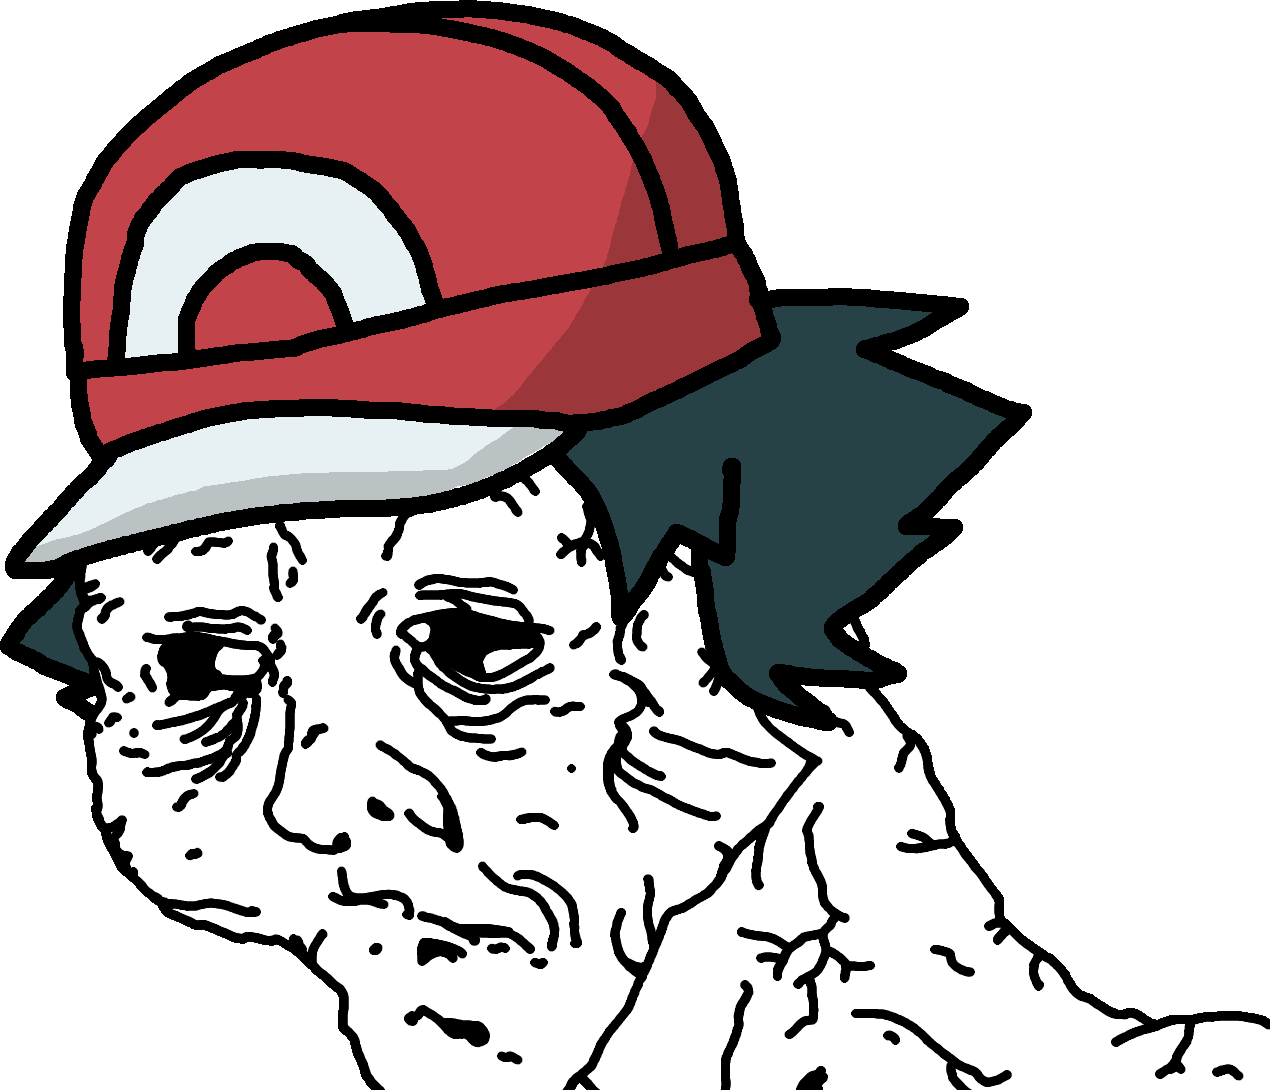
Label: 5_Yes_Honey